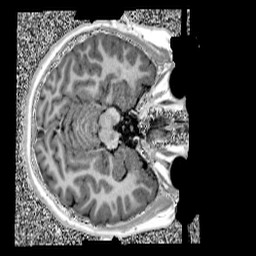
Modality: UNIT1
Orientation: axial
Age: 14
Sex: female
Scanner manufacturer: siemens
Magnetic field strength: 3 T
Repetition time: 4 s
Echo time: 0.00299 s